Field crop: tomato
Growth stage: 1
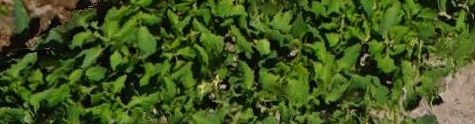
Species: tomato